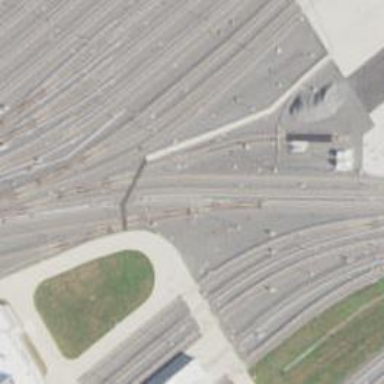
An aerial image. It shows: Electrified rail service yard.